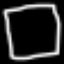
Label: square